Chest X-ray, PA view. Patient: 66 years old, sex M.
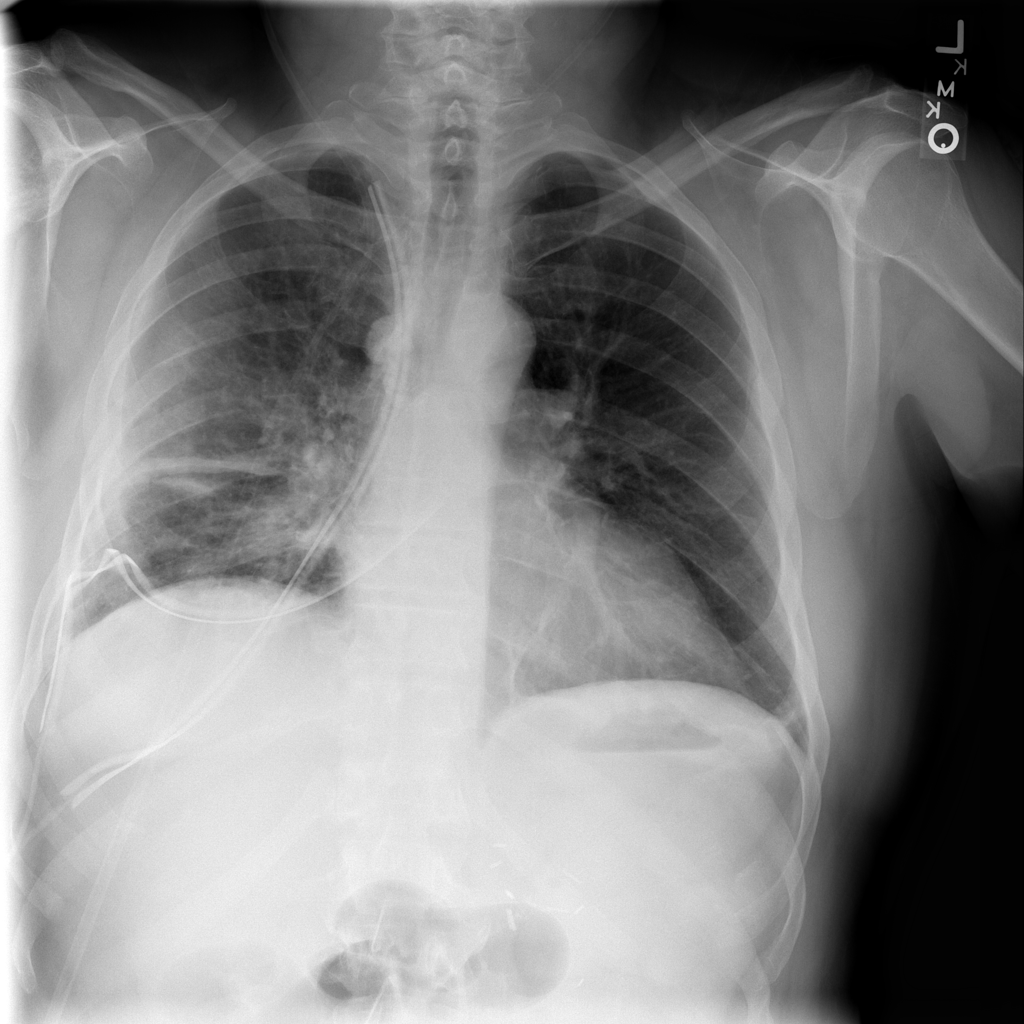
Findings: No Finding